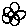
Label: flower